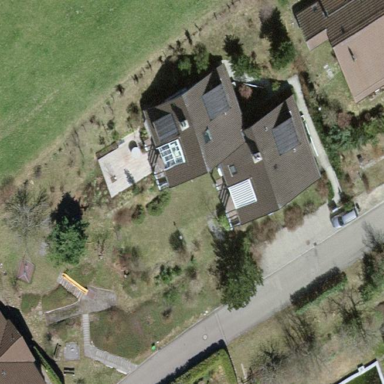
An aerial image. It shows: Simple house.